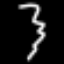
Label: squiggle